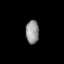
Tissue: lung
Cell type: Epithelial cells
Senescence score: 0.212
Nuclear area (px): 303
Mean DAPI intensity: 147.172